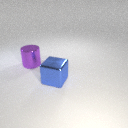
large blue metal cube to the right of large purple metal cylinder